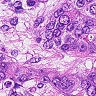
Metastatic tissue present: yes